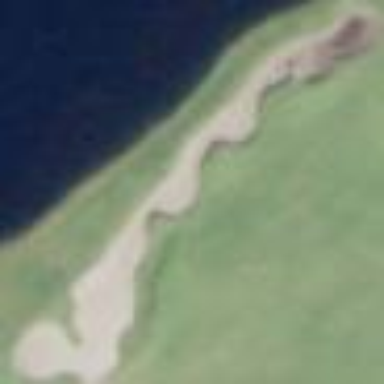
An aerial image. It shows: Golf bunker filled with natural sand.